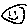
Label: smiley face